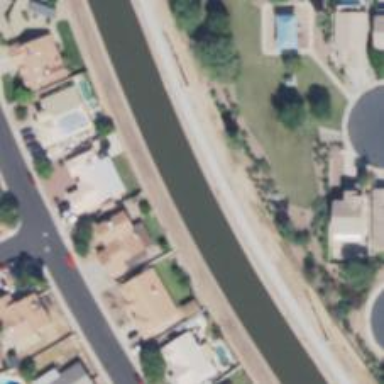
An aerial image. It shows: Canal.